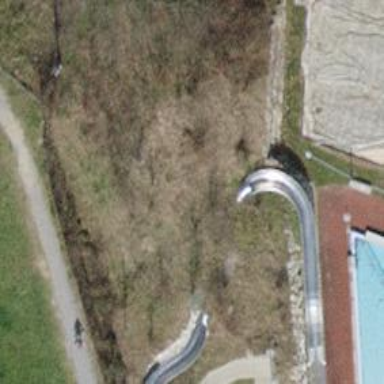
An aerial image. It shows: Tunnel leading to water slide attraction.